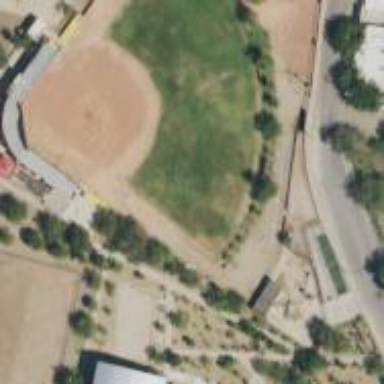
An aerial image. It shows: Baseball pitch for leisure land.